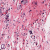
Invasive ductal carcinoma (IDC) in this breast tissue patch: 0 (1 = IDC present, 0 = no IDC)